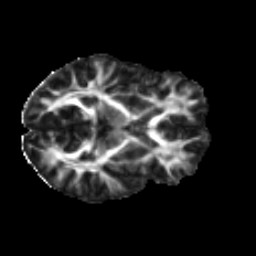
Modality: FA
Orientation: axial
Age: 21
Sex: male
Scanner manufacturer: ge
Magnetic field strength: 3 T
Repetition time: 7.8 s
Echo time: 0.0606 s